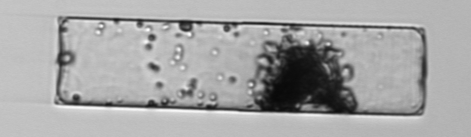
Label: Guinardia_flaccida